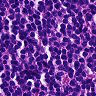
Metastatic tissue present: no